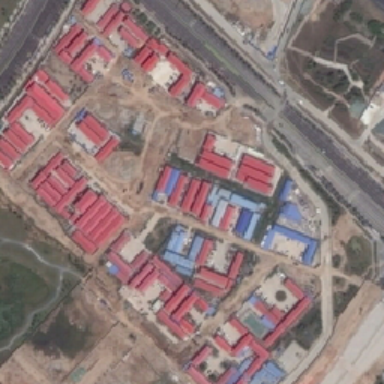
Some red and green buildings are surrounded by several green plants and two crossroads .